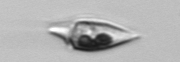
Label: Amphidinium